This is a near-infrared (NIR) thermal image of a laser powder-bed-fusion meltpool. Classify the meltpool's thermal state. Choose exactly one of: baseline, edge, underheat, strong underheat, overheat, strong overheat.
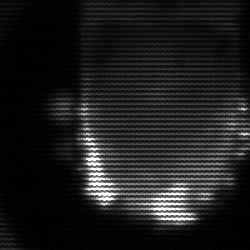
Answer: baseline